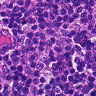
Metastatic tissue present: no